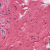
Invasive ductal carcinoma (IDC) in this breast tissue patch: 0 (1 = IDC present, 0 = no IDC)